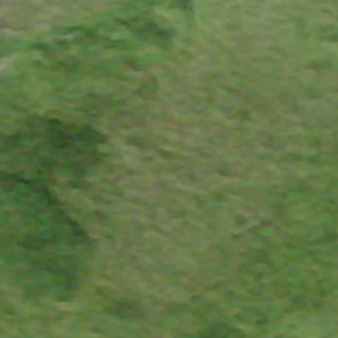
Label: other